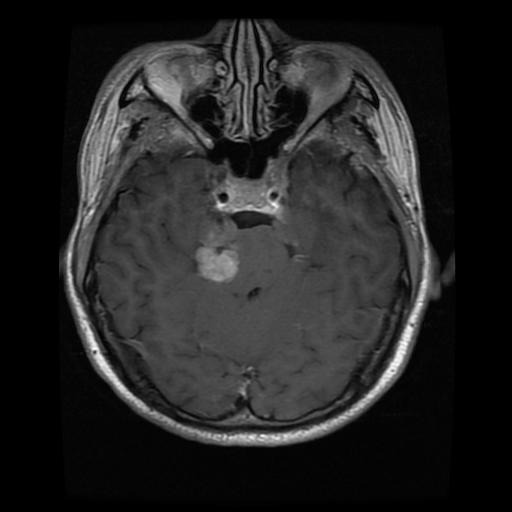
Label: meningioma